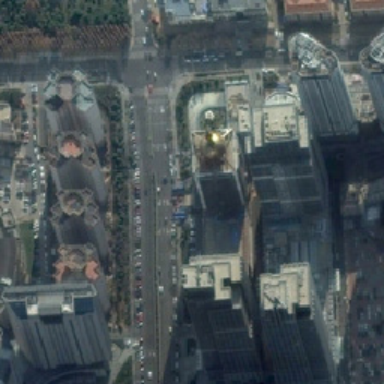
Many cars travel along the roads near the business district .